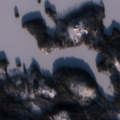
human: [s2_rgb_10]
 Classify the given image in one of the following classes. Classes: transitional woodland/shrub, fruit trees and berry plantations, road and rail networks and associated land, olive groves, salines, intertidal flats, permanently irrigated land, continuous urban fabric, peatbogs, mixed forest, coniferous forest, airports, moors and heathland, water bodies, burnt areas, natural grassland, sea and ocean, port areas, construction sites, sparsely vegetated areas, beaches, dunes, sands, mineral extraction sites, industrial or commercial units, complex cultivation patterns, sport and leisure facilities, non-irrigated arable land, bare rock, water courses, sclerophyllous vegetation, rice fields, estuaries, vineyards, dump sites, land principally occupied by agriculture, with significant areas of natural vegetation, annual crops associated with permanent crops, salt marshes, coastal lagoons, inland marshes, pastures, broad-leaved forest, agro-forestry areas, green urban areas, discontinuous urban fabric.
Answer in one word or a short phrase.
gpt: broad-leaved forest, coniferous forest, mixed forest, water bodies